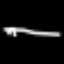
Label: pants